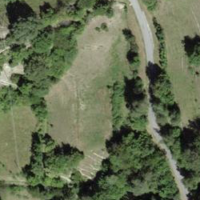
EUNIS habitat code: 52
Species observed at this site:
Lactuca perennis